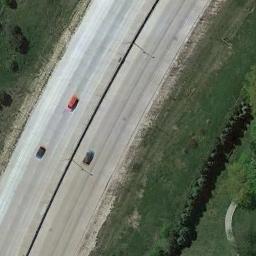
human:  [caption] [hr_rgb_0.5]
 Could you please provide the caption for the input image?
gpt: There are large green lawns around the freeway and there are three cars on the freeway .

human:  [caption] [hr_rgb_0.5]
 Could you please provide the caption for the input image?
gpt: A freeway with a small bend goes through the lawn with some trees and some cars are driving on the freeway .

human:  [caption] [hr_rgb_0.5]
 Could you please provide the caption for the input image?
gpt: There was only one car on the motorway .

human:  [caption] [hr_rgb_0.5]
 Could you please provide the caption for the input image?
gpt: The freeway goes through the grass with some cars .

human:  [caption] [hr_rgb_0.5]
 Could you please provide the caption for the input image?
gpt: There are green lawns beside the freeway .